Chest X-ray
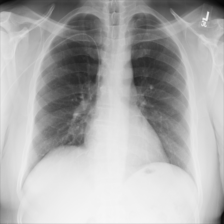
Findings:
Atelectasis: negative
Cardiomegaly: negative
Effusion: negative
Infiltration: negative
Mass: negative
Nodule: negative
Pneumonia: negative
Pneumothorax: negative
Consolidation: negative
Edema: negative
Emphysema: negative
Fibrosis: negative
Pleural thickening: negative
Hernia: negative